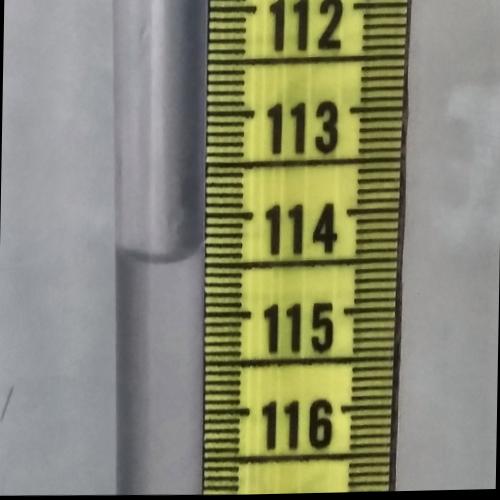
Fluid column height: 114.4 cm